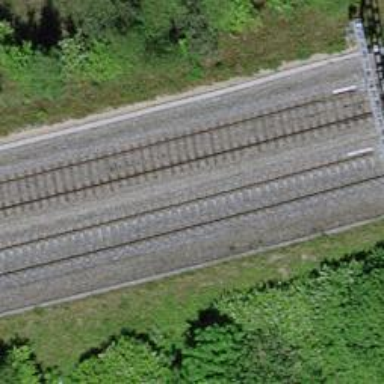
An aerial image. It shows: Single railway track with electrified contact line.